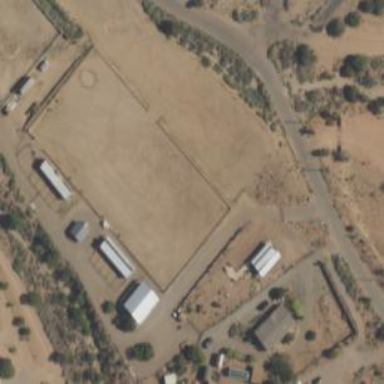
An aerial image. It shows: Equestrian pitch for leisure land activities.